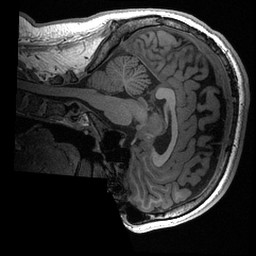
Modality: T1w
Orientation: sagittal
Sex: male
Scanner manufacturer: ge
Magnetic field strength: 3 T
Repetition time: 0.0064 s
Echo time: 0.00281 s